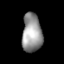
Tissue: lung
Cell type: Endothelial cells
Senescence score: 0.2391
Nuclear area (px): 749
Mean DAPI intensity: 150.235